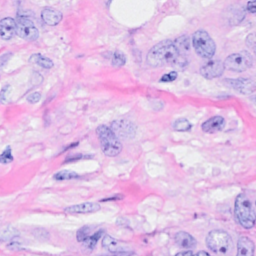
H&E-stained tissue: Breast